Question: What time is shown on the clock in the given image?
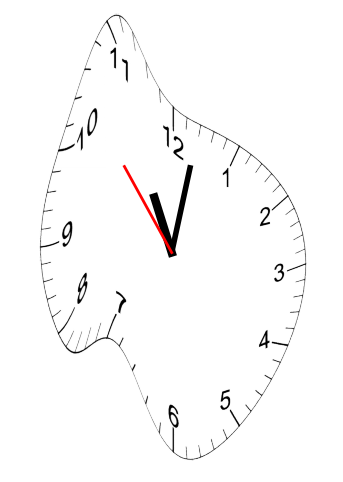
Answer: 11:01:53